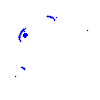
Particle: pion